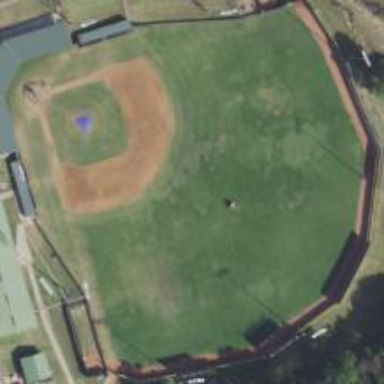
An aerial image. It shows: Baseball pitch for leisure and sports activities.